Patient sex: F
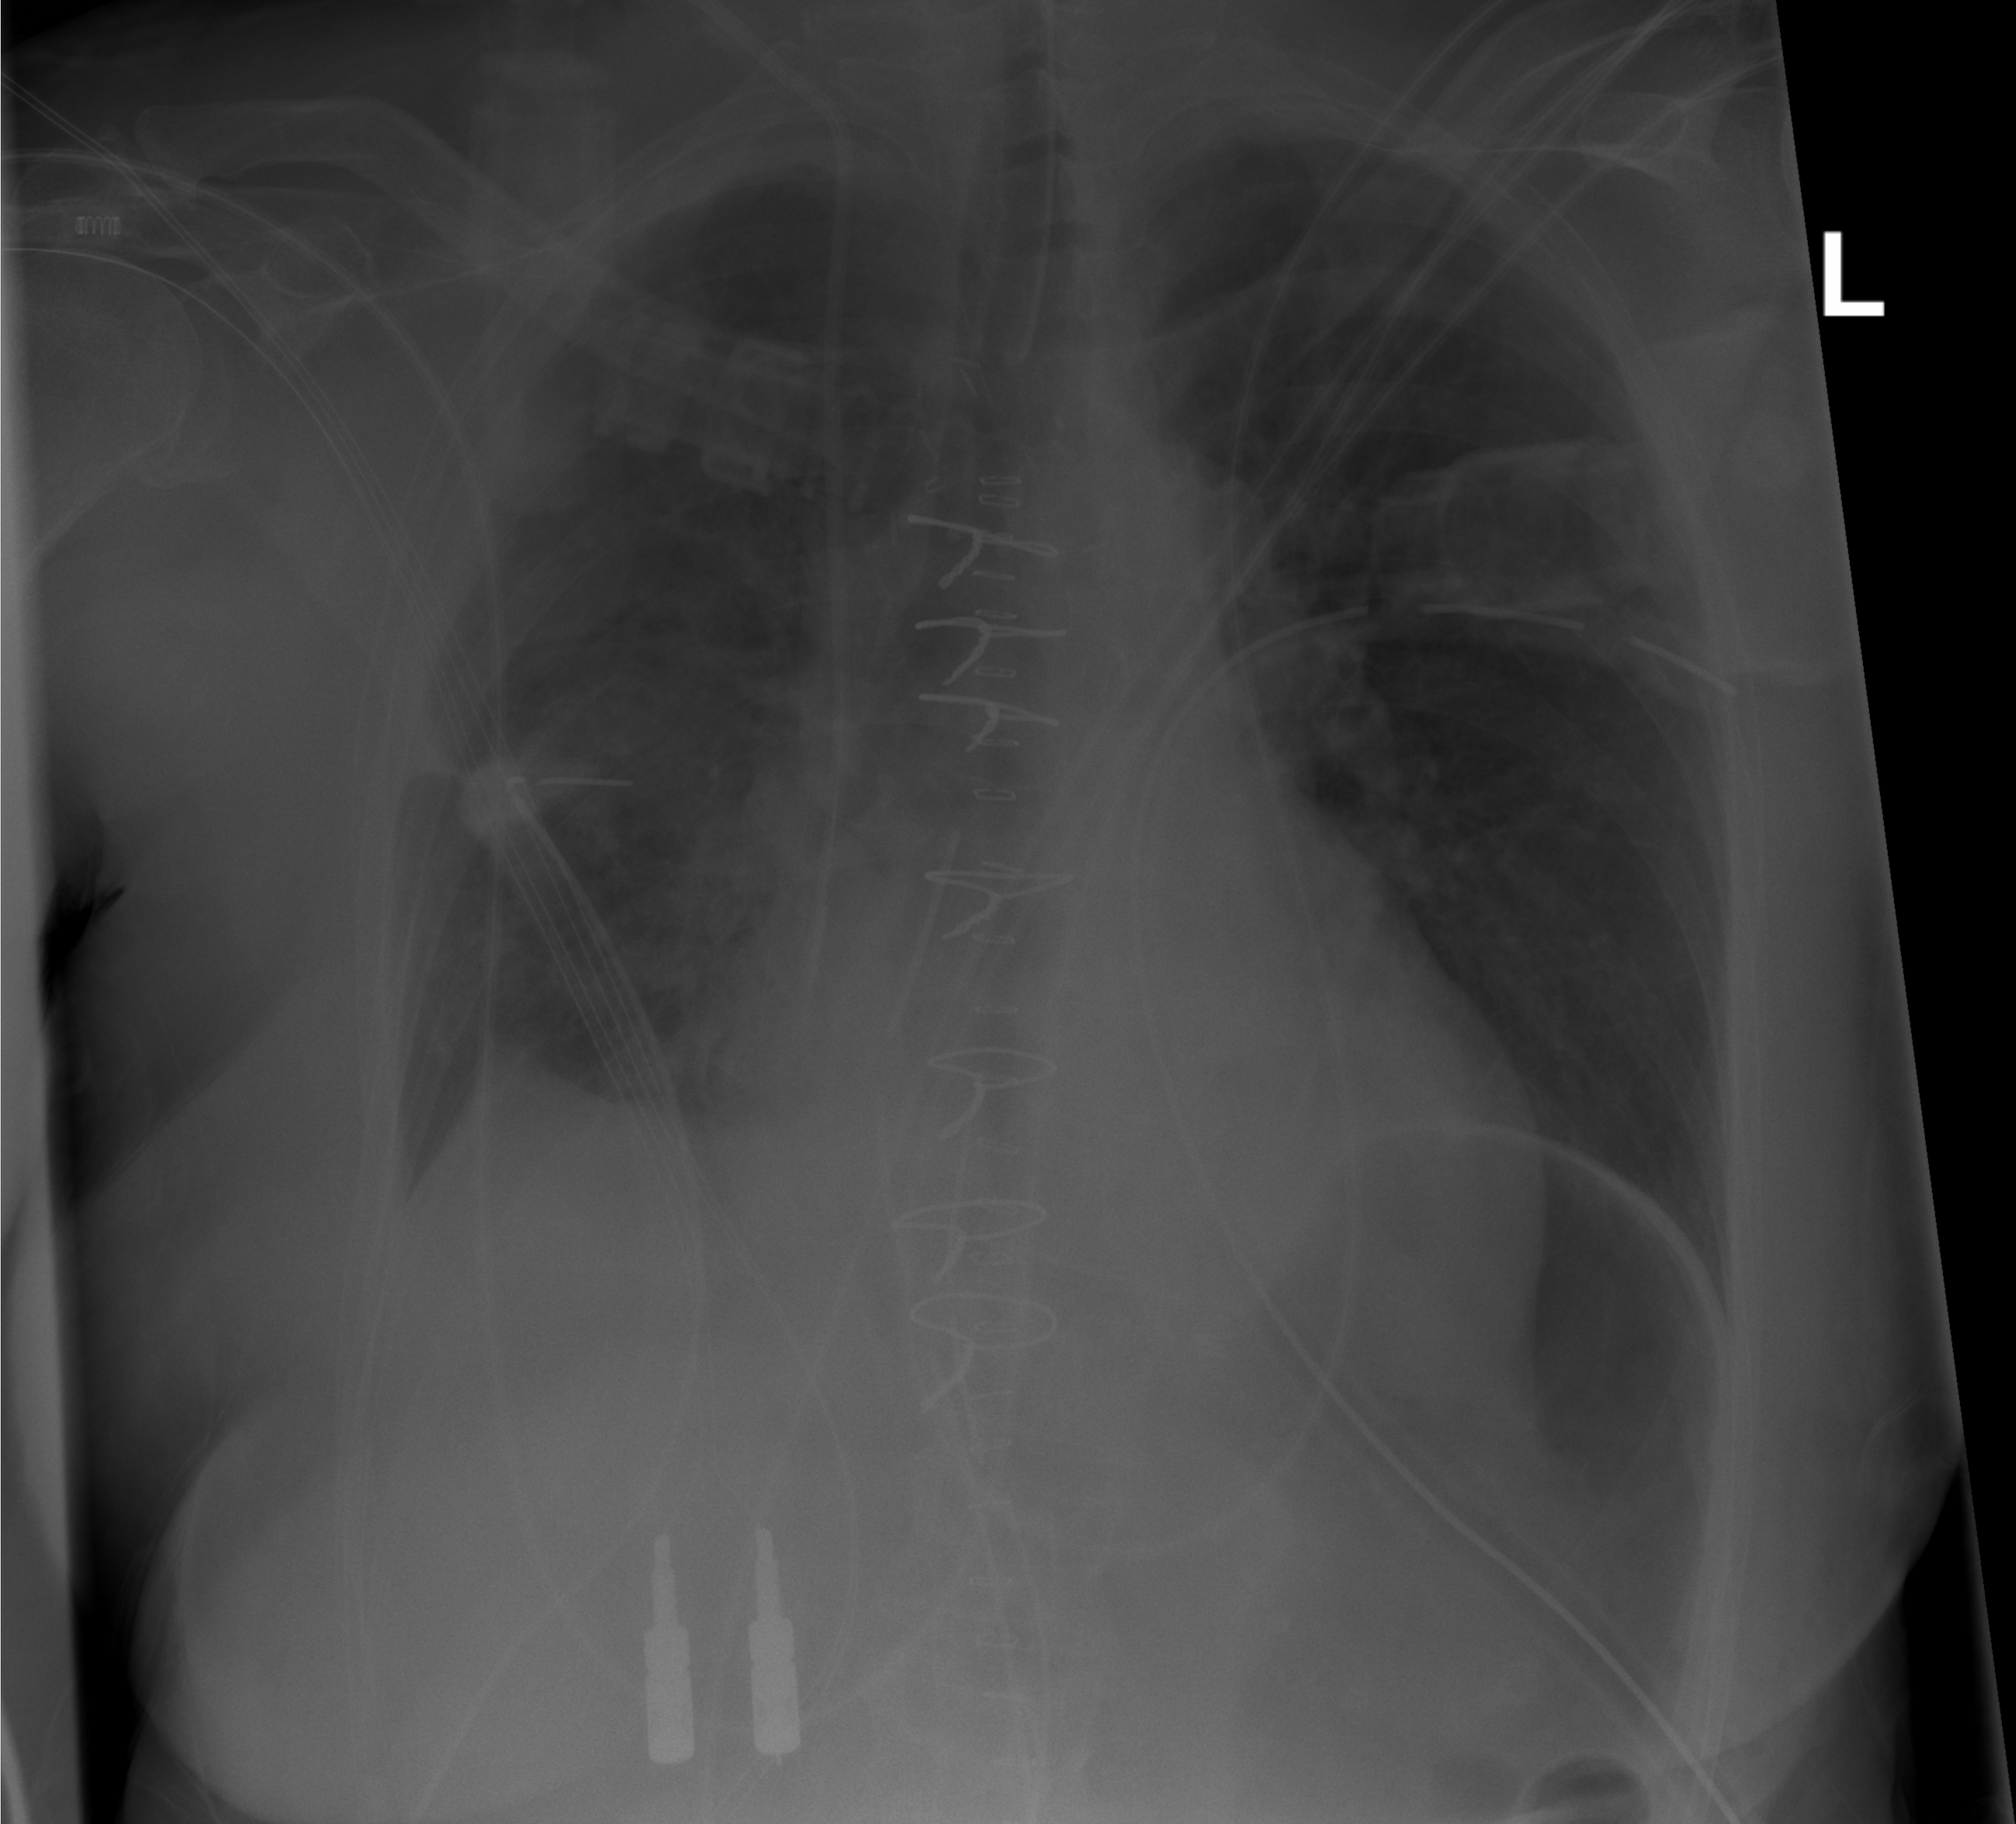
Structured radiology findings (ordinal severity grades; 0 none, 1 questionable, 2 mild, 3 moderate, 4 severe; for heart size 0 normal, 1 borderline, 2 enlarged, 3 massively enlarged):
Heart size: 0
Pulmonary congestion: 0
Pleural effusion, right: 2
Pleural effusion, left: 0
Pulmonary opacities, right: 1
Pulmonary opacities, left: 0
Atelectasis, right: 3
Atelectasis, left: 0